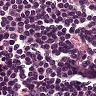
Metastatic tissue present: no